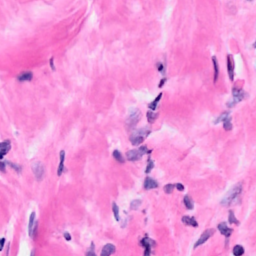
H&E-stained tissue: Breast